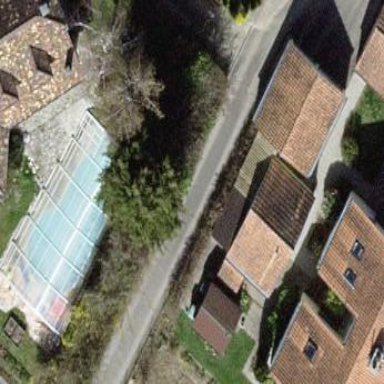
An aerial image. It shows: Simple and straightforward house.